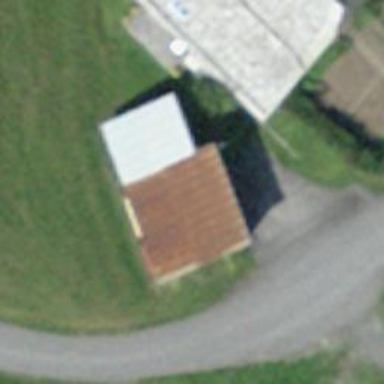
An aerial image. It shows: Shed building.